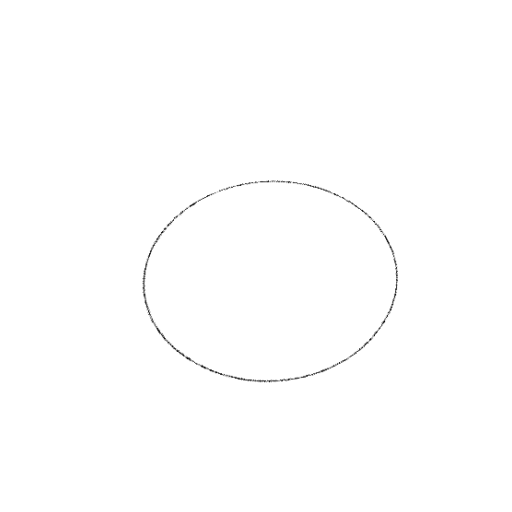
Crossing number: 0